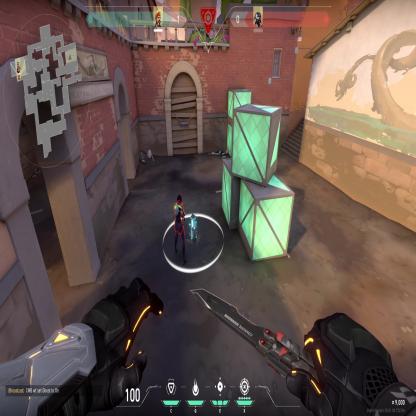
Label: planted spike ; enemy